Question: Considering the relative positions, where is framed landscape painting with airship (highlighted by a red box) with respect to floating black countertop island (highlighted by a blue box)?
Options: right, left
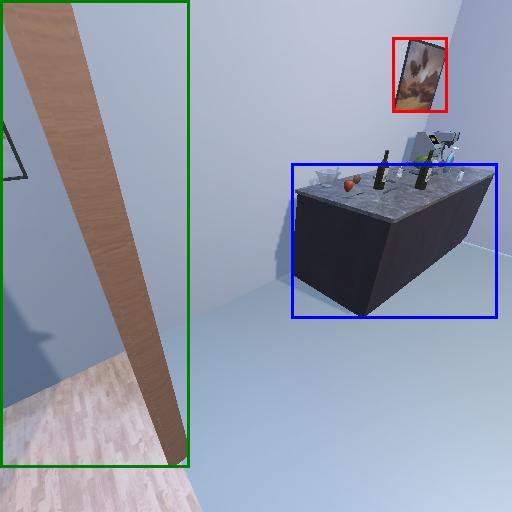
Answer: right